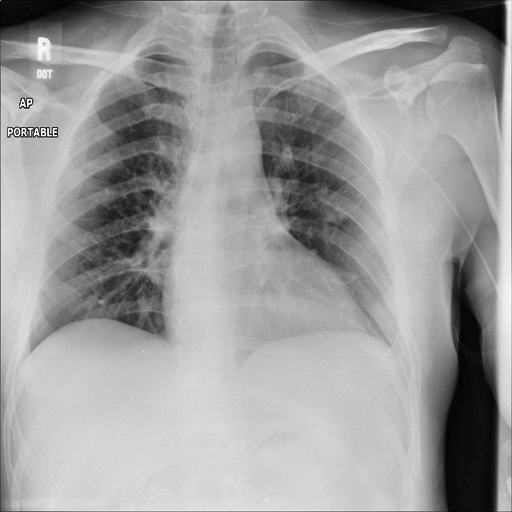
Finding: NORMAL